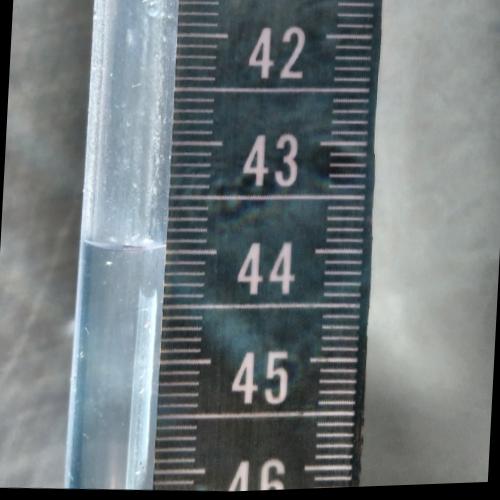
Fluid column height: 43.9 cm